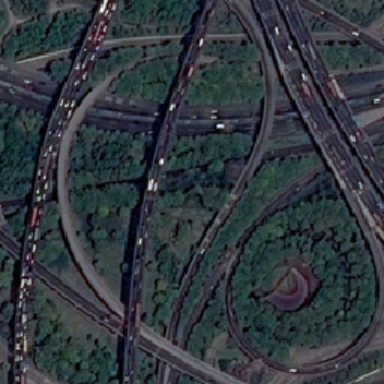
There are many tall and short trees near the viaduct .